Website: apple
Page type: customer-info-address
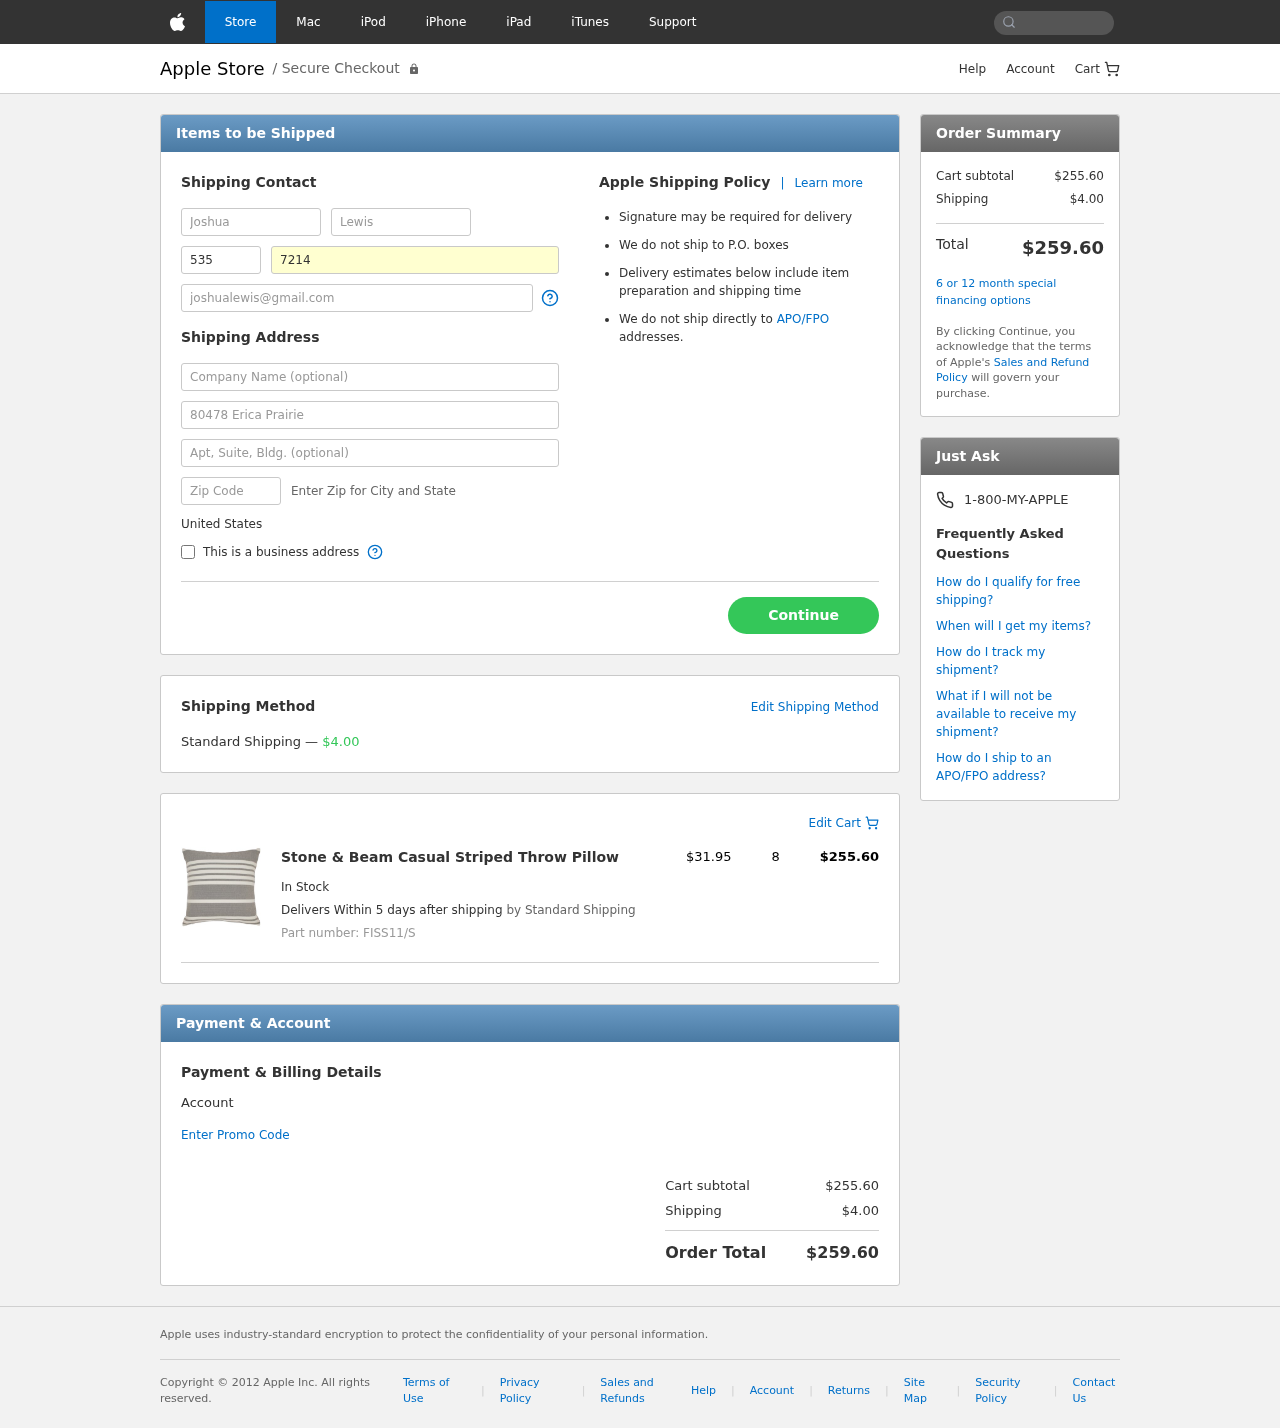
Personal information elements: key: PII_COUNTRY
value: United States
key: PII_FIRSTNAME
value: Joshua
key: PII_LASTNAME
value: Lewis
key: PII_PHONE_AREA
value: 535
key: PII_PHONE_LINE
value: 7214
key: PII_EMAIL
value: joshualewis@gmail.com
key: PII_STREET
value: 80478 Erica Prairie
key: PII_POSTCODE
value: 42496
Product elements: key: PRODUCT1_NAME
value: Stone & Beam Casual Striped Throw Pillow
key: PRODUCT1_PRICE
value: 31.95
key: PRODUCT1_QUANTITY
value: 8
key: PRODUCT1_SKU
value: FISS11/S
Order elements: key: ORDER_SHIPPING_COST
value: $4.00
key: ORDER_ITEM_TOTAL
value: $255.60
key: ORDER_SUBTOTAL
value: $255.60
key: ORDER_TOTAL
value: $259.60